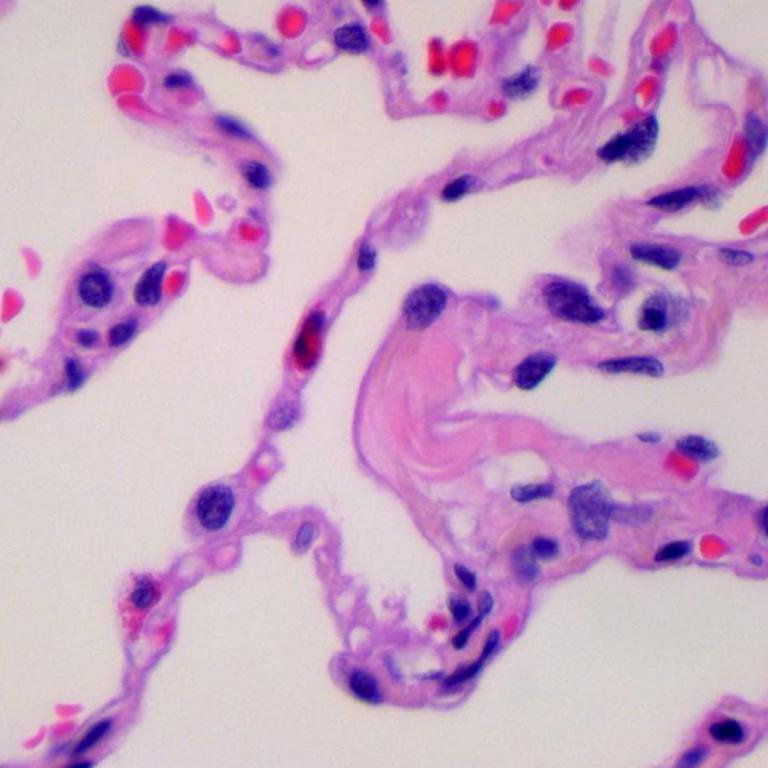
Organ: lung
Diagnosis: benign